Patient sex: M
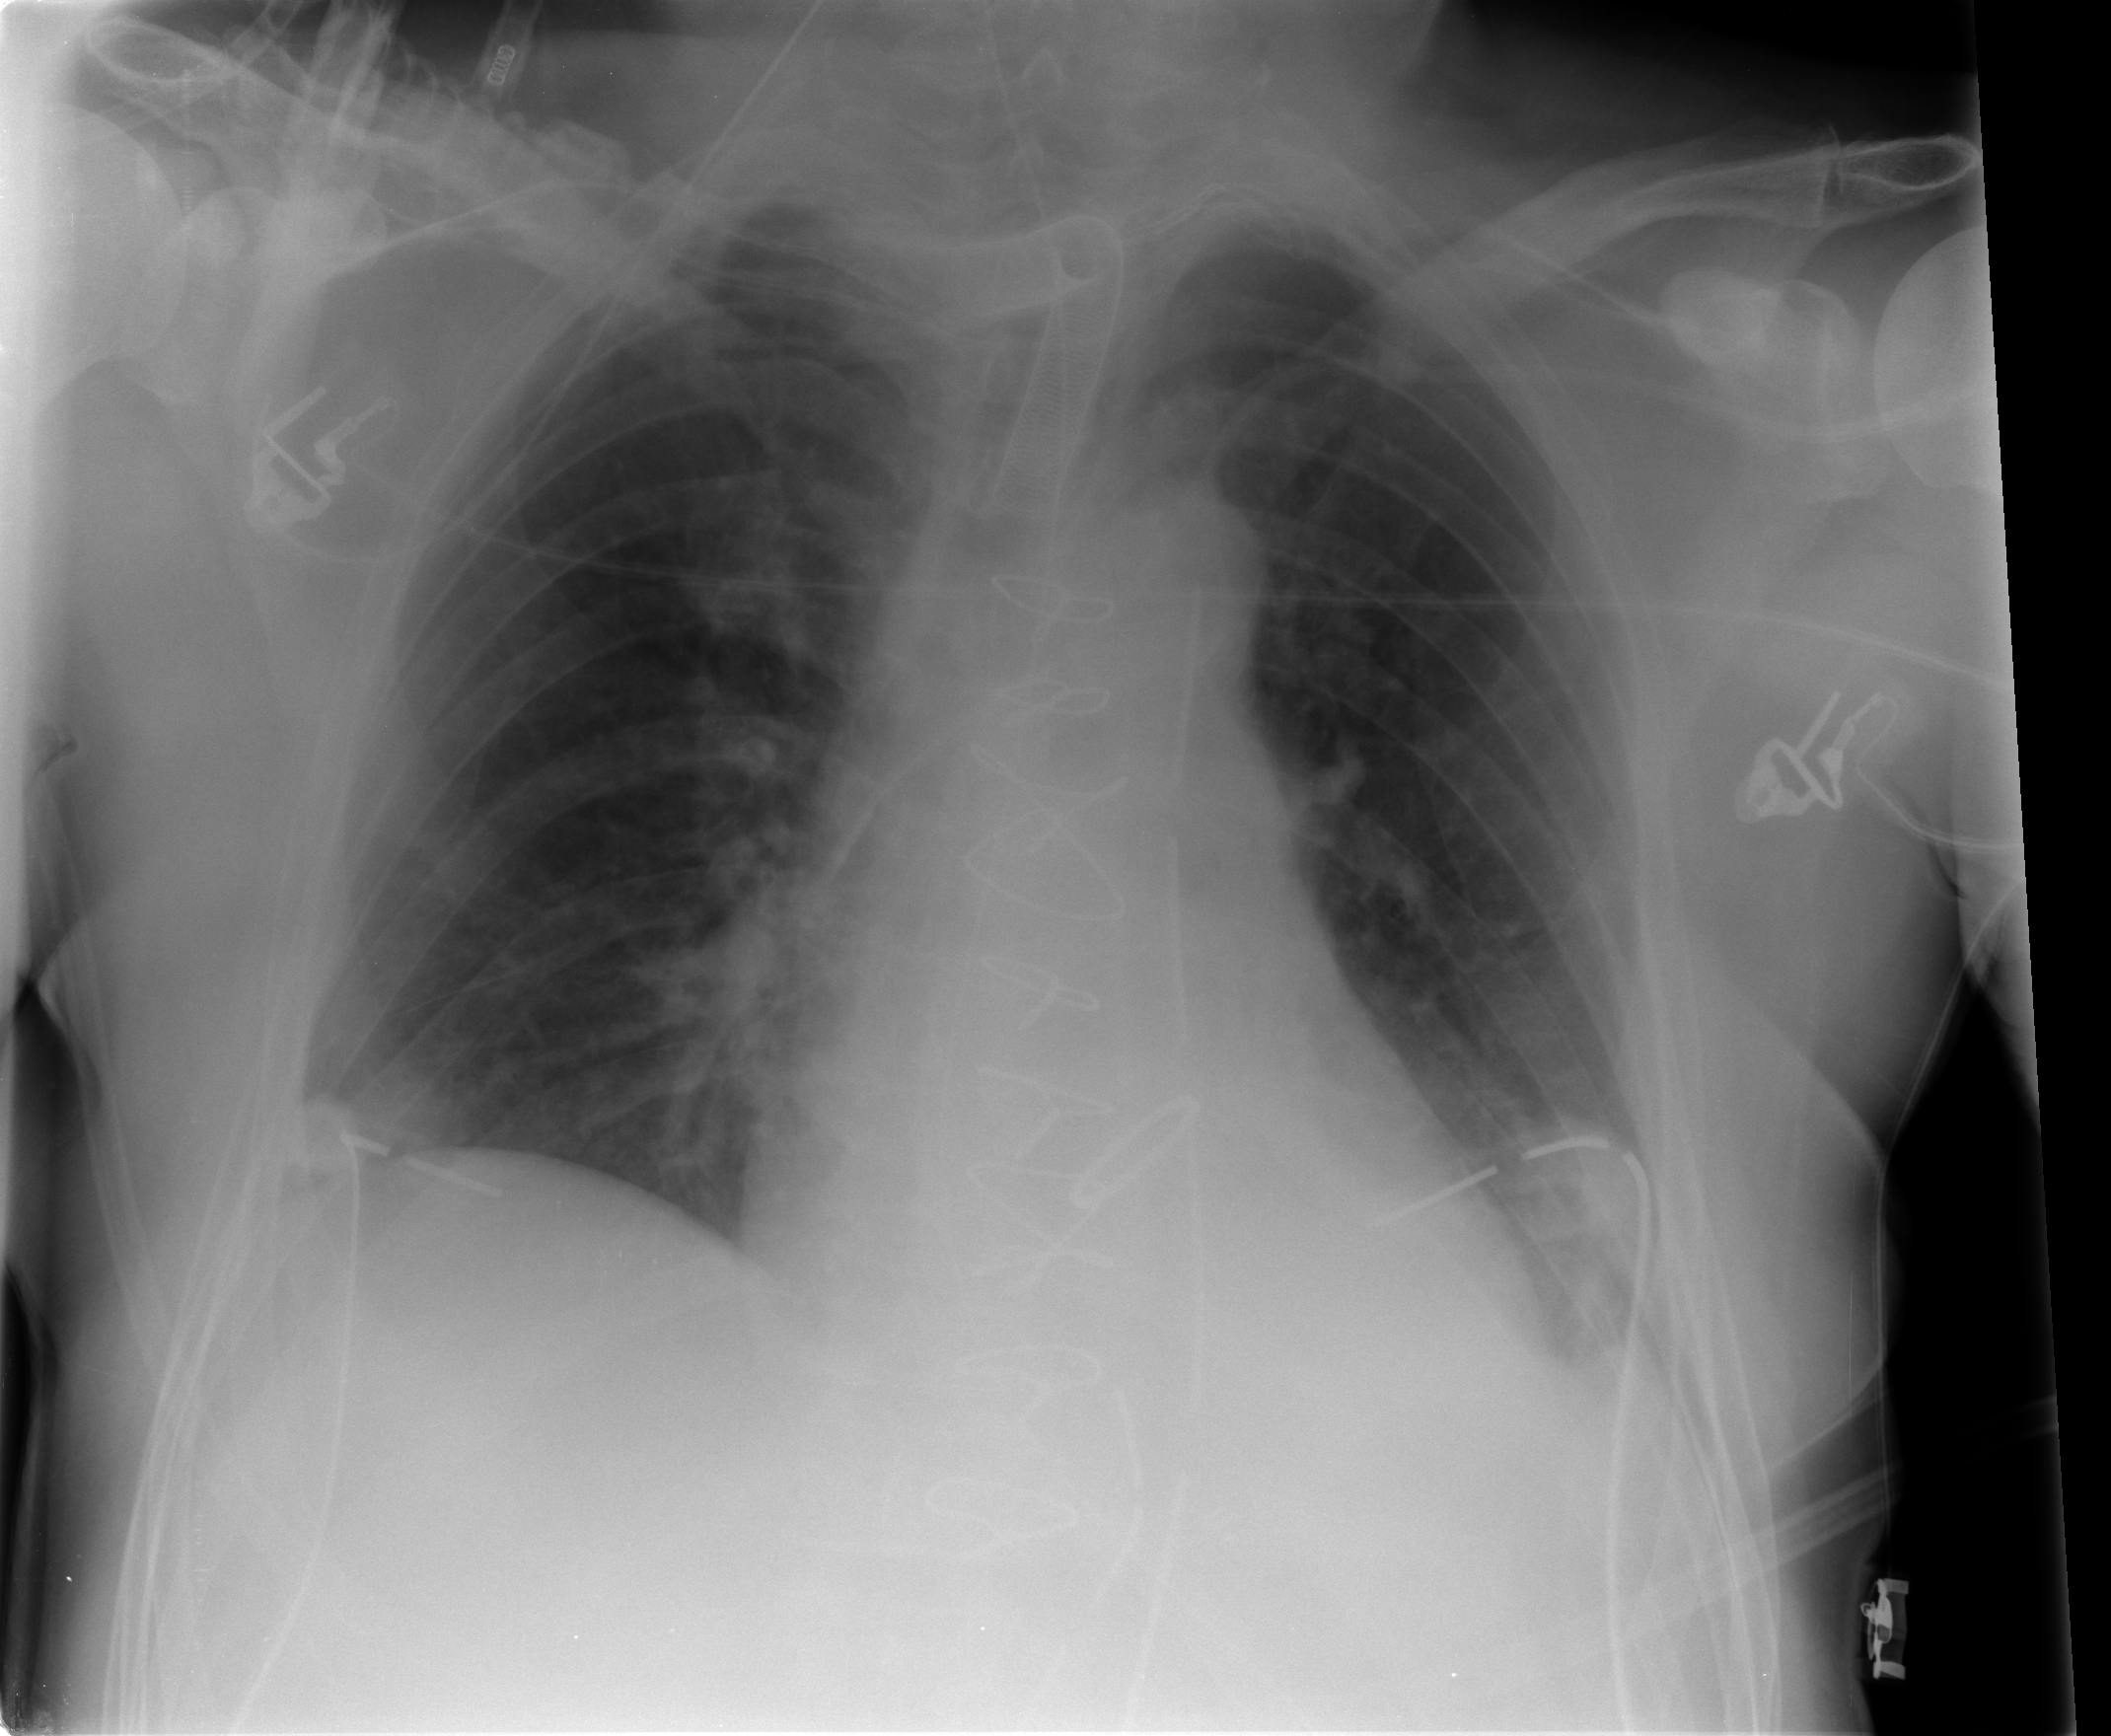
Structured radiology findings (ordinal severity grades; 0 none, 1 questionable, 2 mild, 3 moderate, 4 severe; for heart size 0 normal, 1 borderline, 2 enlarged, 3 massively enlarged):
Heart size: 0
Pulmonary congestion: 0
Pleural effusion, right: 0
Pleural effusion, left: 0
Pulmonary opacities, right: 0
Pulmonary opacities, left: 0
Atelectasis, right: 2
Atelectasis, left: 2